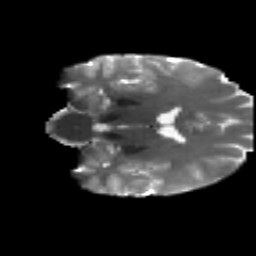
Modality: T2w
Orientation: coronal
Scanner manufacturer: siemens
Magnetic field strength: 3 T
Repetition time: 4.16 s
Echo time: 0.0806 s